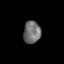
Tissue: lung
Cell type: Epithelial cells
Senescence score: 0.1661
Nuclear area (px): 384
Mean DAPI intensity: 110.638